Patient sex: M
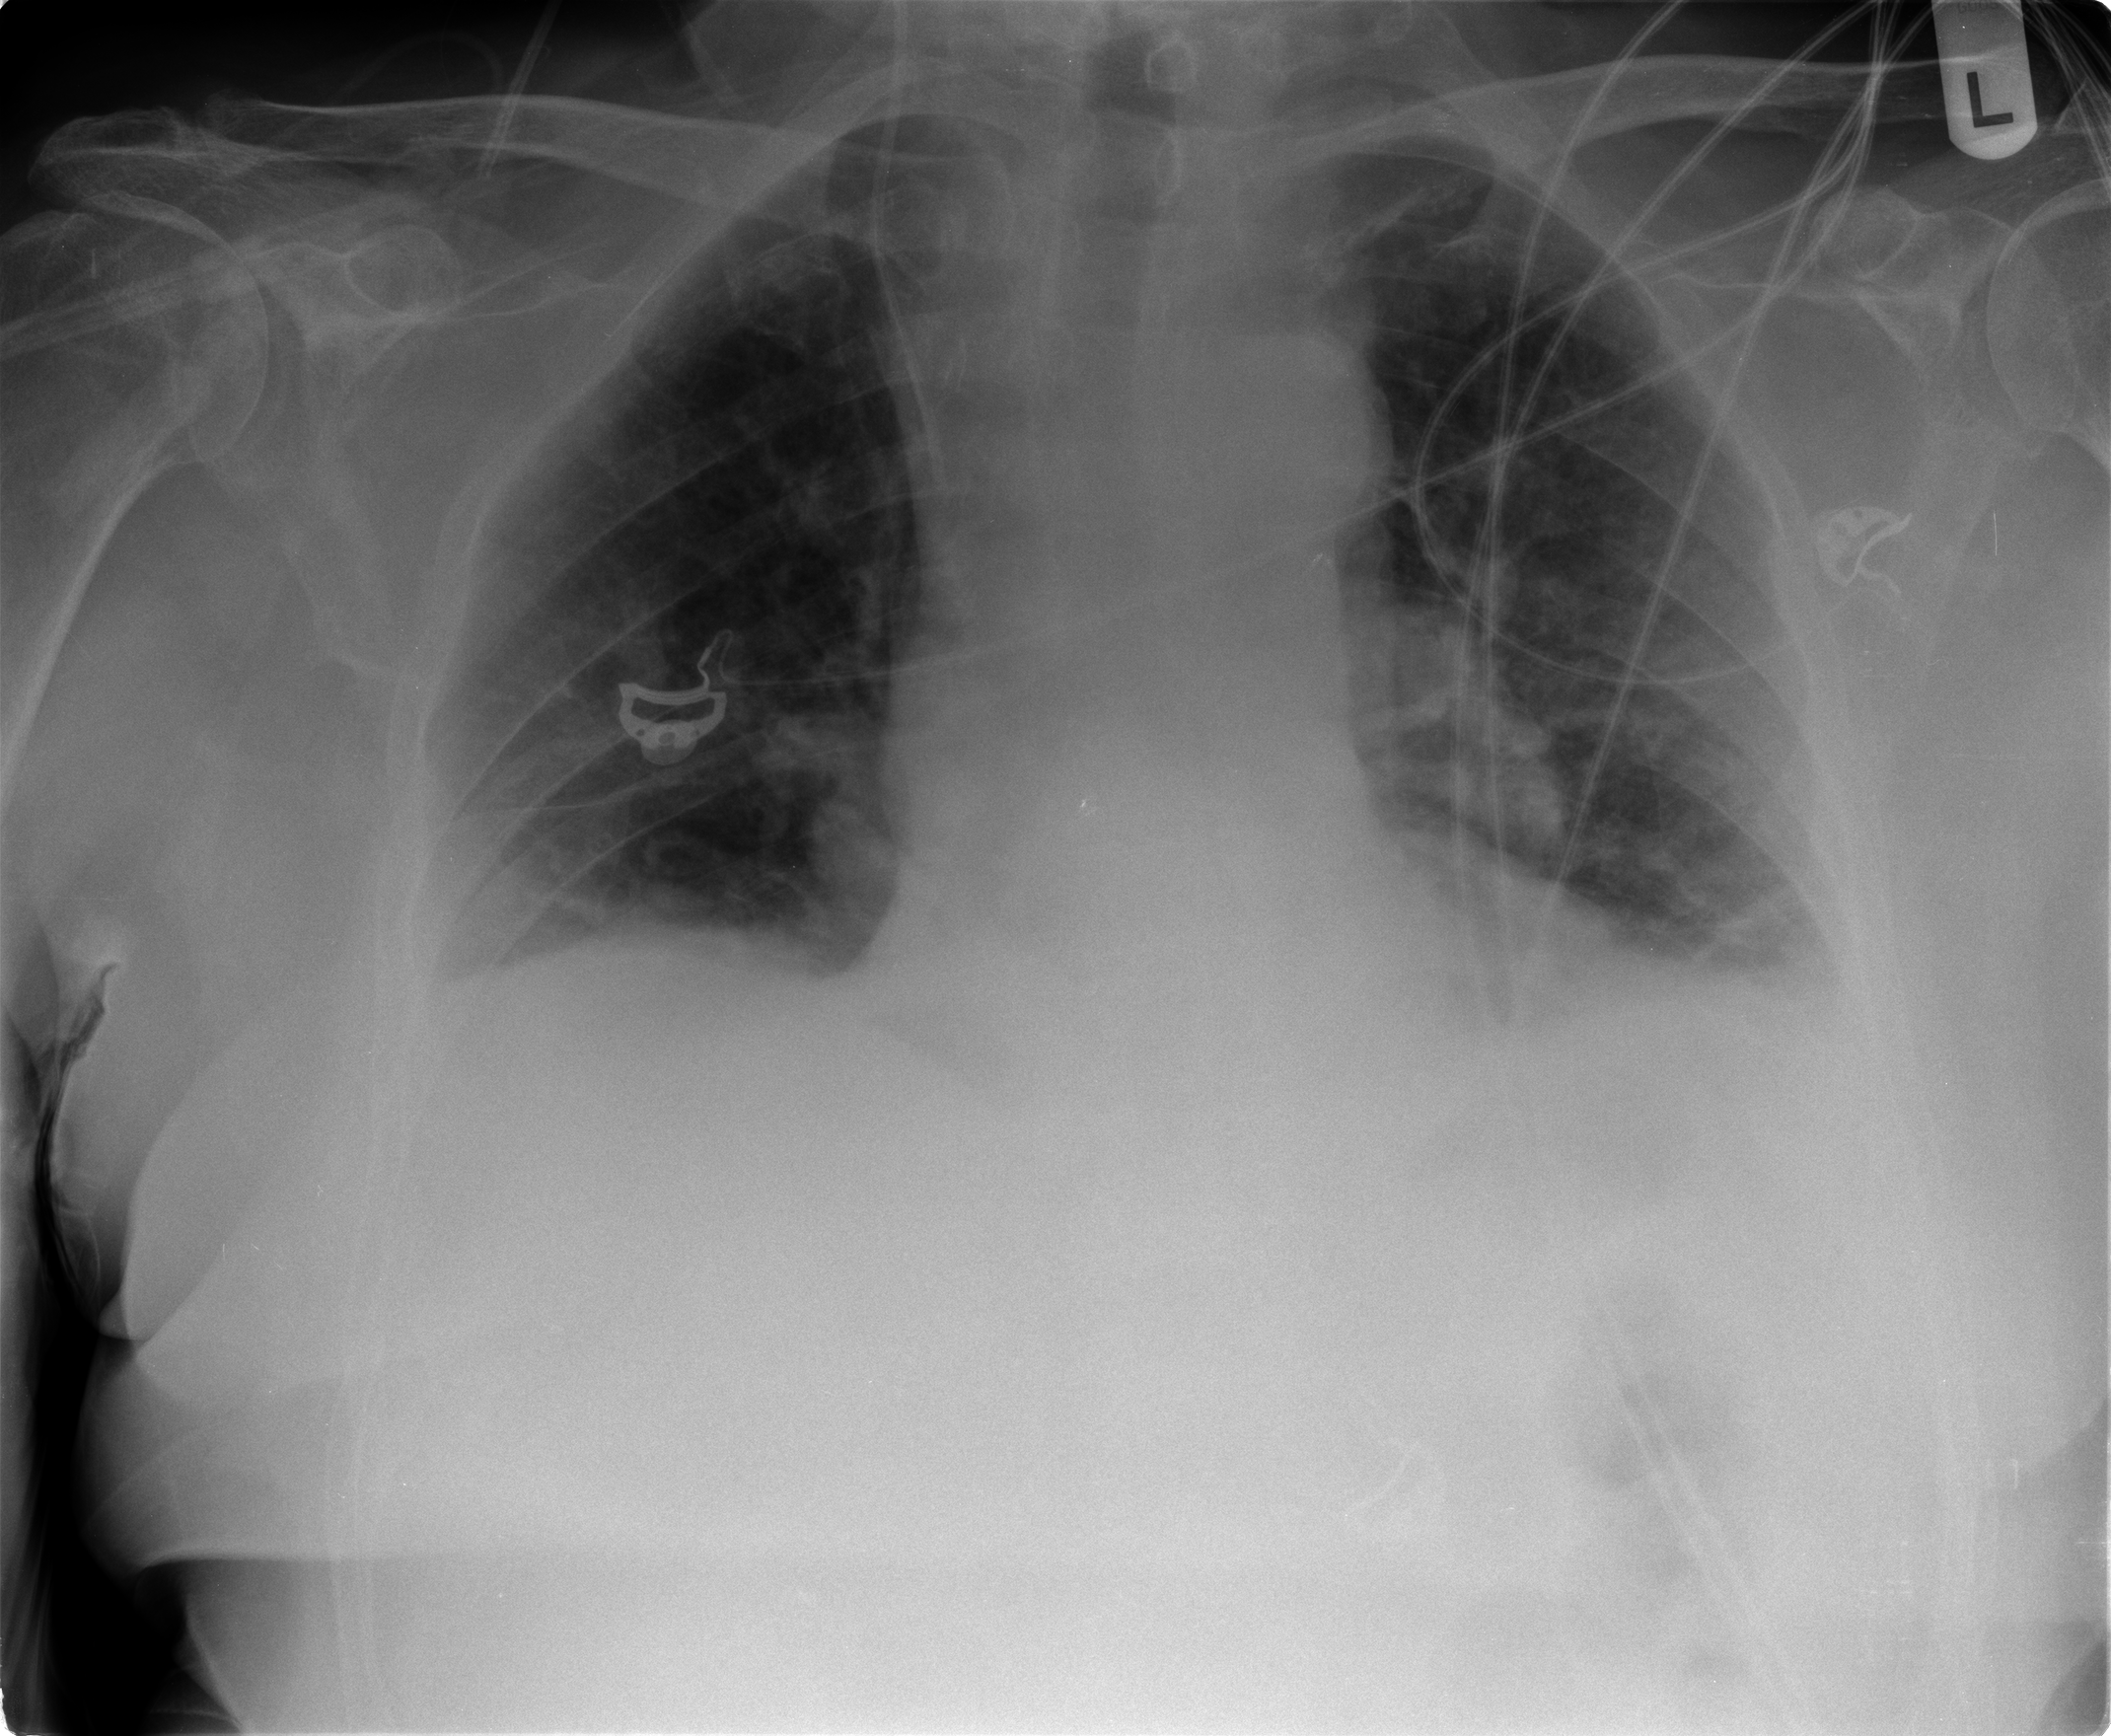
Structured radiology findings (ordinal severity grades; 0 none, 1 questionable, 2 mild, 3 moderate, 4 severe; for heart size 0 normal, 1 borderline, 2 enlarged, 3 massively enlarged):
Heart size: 0
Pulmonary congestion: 0
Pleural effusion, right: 1
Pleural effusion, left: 1
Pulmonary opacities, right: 0
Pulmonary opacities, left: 0
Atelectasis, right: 2
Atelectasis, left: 2